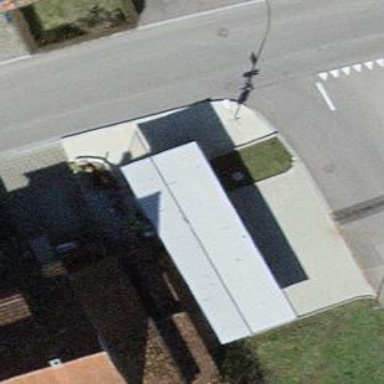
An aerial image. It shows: Flat silver roof of building.